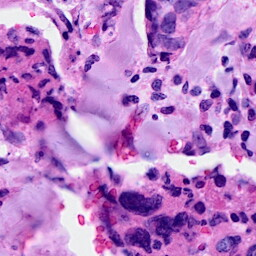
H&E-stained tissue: Breast